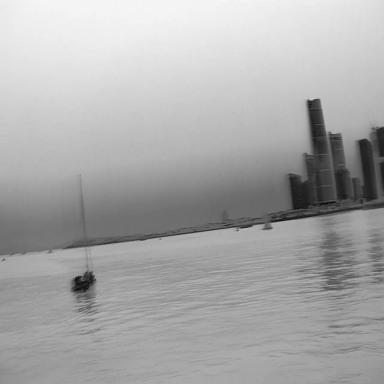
There are two sailboats in the infrared image.